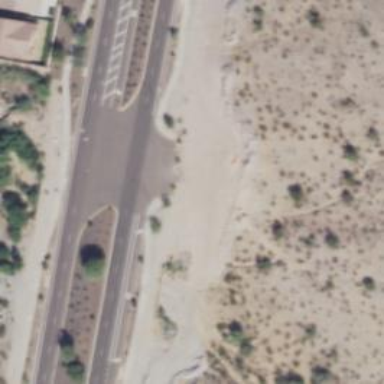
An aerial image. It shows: Secondary link road with asphalt surface.